Field crop: tomato
Growth stage: 2
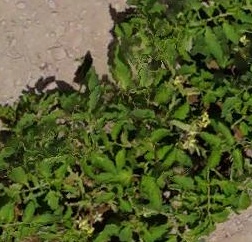
Species: tomato